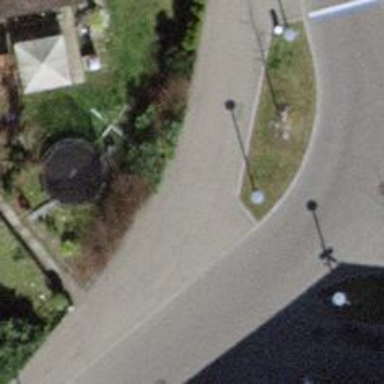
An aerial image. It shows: Kerb barrier.